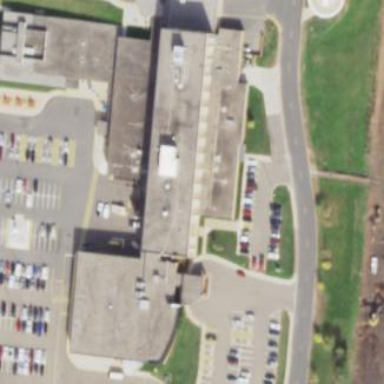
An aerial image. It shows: Hospital building.